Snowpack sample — Snodgrass Mountain, Crested Butte, Colorado (2/4/25, 12:06 PM MST)
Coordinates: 38.923, -106.968
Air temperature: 35 °F
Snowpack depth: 80 cm
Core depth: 60 cm
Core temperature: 32 °F
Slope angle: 14°, slope face: 78°
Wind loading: low
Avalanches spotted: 0
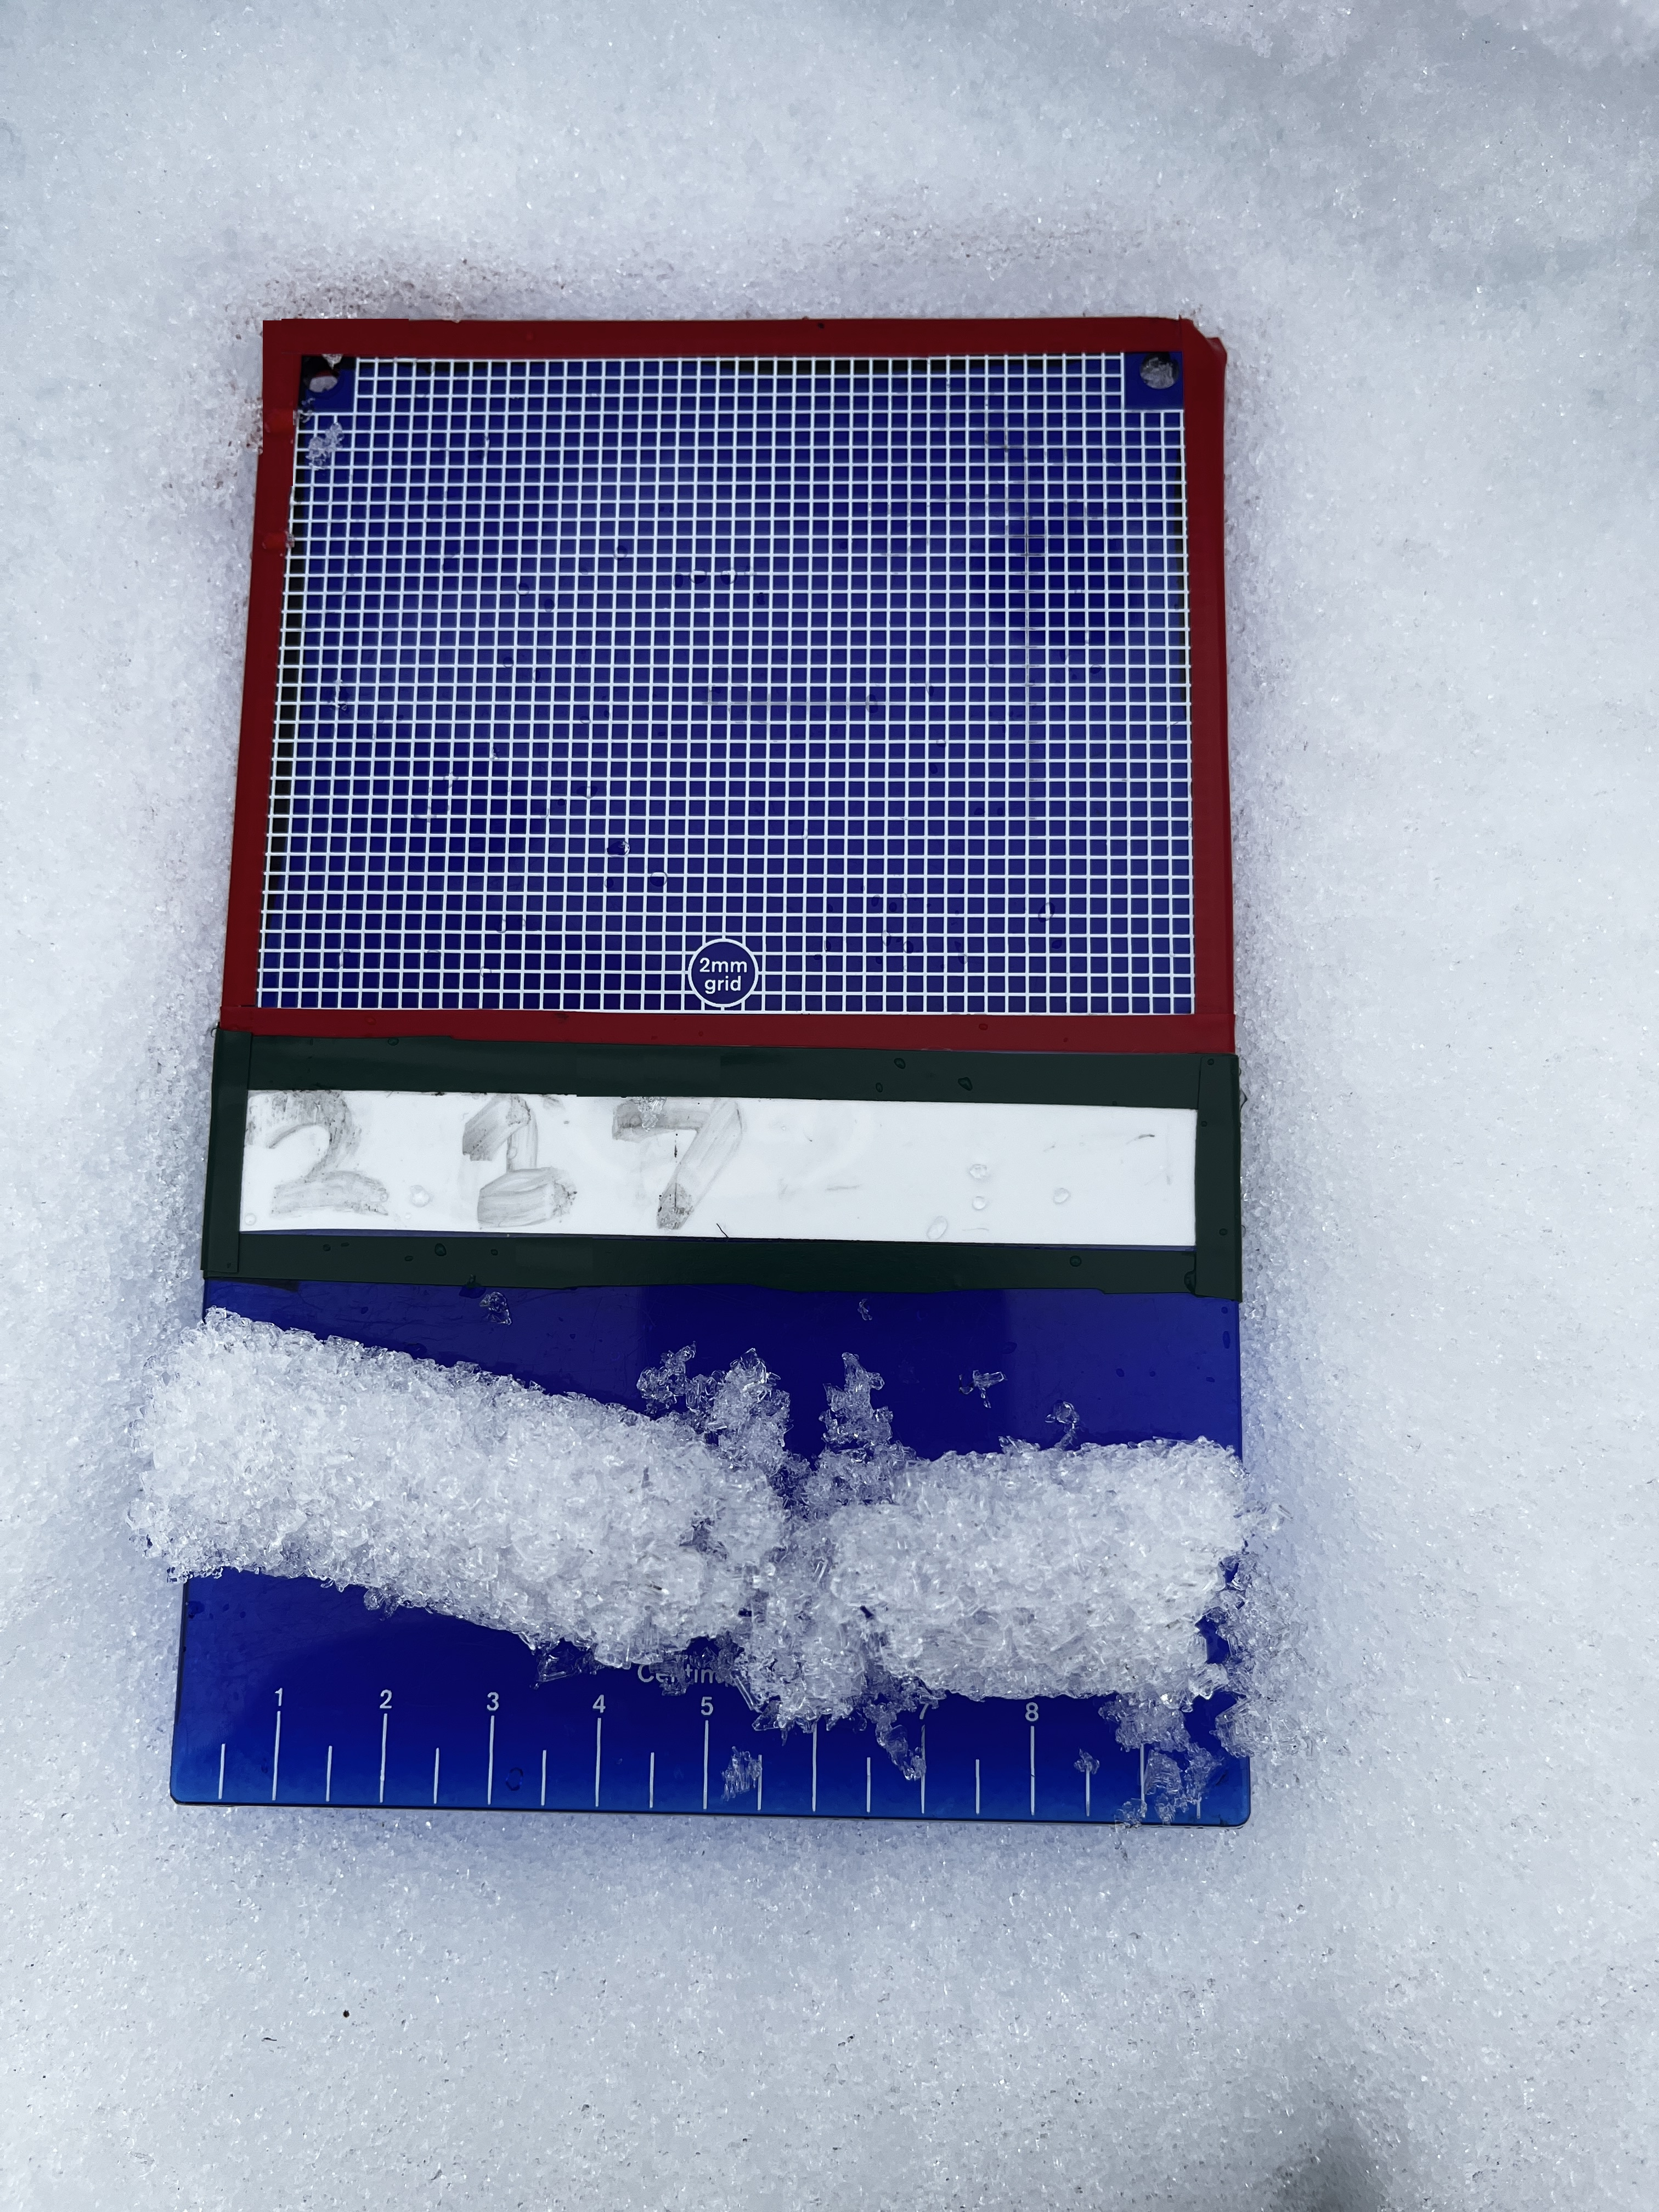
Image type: crystal_card
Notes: No avalanches nearby, unusually warm weather for the last month reported by residents, Collected 25 yards from treeline